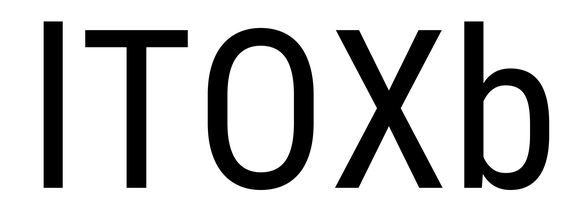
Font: Roboto_Condensed_Regular